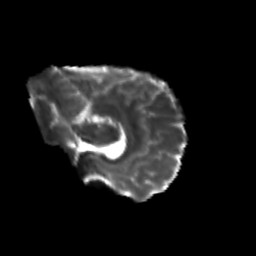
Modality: T2w
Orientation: sagittal
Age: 28
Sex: female
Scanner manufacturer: siemens
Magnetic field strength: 3 T
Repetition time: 3.5 s
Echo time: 0.104 s